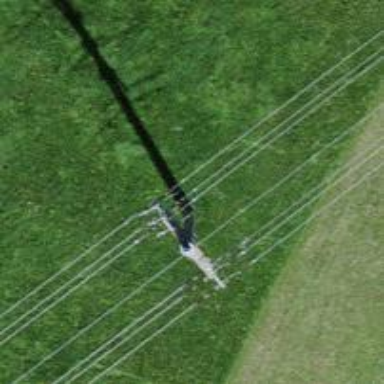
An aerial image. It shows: Concrete power pole.